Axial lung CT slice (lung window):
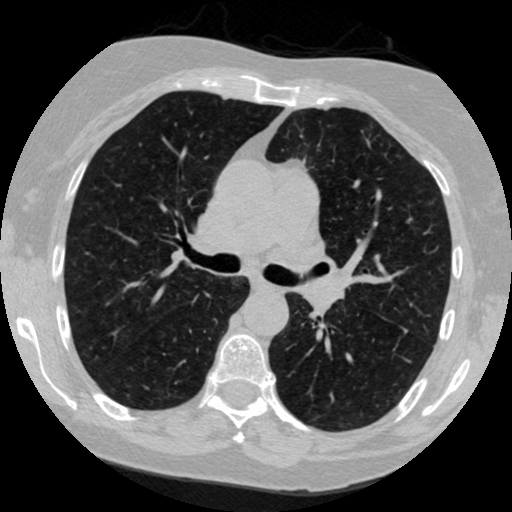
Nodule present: no